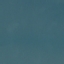
Land use / land cover: SeaLake